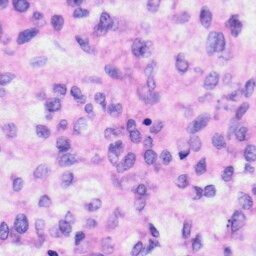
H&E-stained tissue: Liver